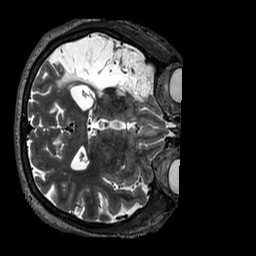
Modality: T2w
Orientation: axial
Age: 49
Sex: male
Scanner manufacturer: siemens
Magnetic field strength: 3 T
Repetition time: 3.2 s
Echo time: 0.567 s